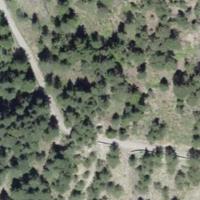
EUNIS habitat code: 48
Species observed at this site:
Papilio machaon
Platanthera bifolia
Erebia montana
Lasiommata maera
Fringilla coelebs
Erebia ligea
Lactuca perennis